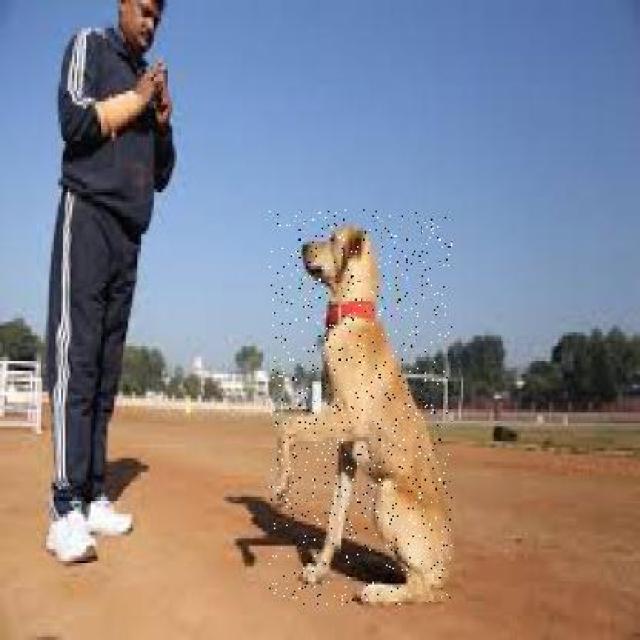
Healthy canine skin — no visible lesions, inflammation, or abnormalities. The skin and coat appear normal.